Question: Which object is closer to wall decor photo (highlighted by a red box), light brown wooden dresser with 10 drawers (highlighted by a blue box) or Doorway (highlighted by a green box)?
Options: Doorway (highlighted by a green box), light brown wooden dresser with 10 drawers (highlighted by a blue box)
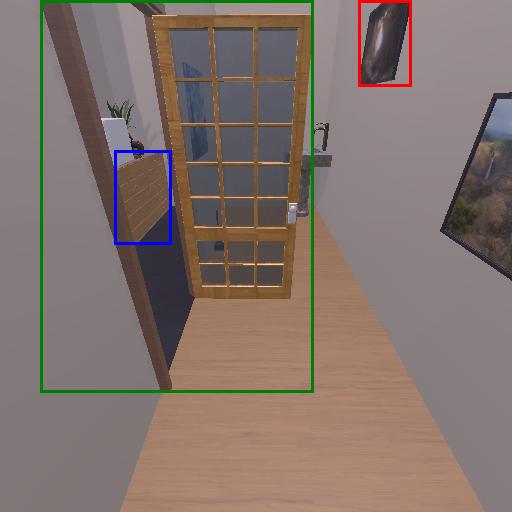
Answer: Doorway (highlighted by a green box)